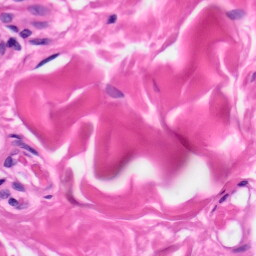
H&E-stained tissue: Skin